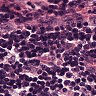
Metastatic tissue present: no